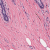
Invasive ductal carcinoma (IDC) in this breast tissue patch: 0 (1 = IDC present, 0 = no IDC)